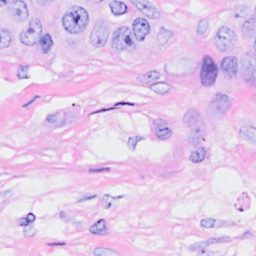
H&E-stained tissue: Breast